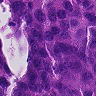
Metastatic tissue present: yes